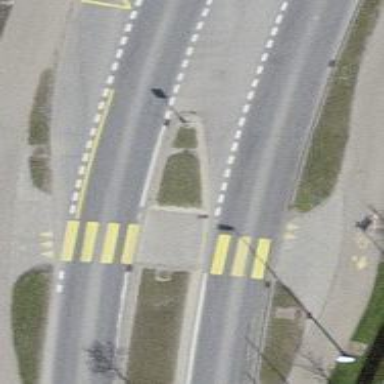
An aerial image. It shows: Marked crossing with pedestrian island.